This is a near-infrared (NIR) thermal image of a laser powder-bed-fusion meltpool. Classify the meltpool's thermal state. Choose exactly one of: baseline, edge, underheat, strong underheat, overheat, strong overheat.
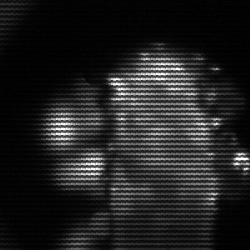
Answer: strong underheat